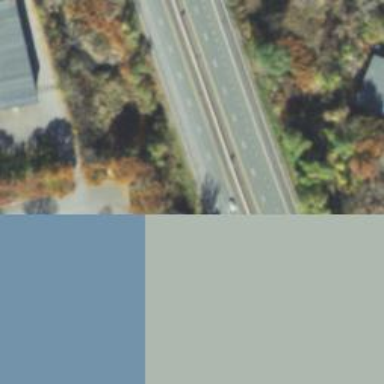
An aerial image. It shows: Motorway junction.